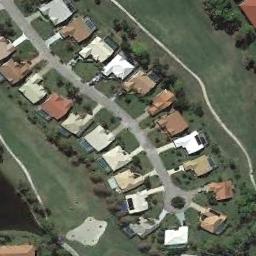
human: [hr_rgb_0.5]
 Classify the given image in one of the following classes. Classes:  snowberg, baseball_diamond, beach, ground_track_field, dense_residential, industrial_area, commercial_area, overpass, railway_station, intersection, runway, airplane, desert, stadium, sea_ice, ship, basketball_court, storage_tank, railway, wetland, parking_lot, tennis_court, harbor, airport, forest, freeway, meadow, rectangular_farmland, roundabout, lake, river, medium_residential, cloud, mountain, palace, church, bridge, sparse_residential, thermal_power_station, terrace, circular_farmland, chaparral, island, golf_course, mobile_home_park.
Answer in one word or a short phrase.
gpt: dense_residential